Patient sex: M
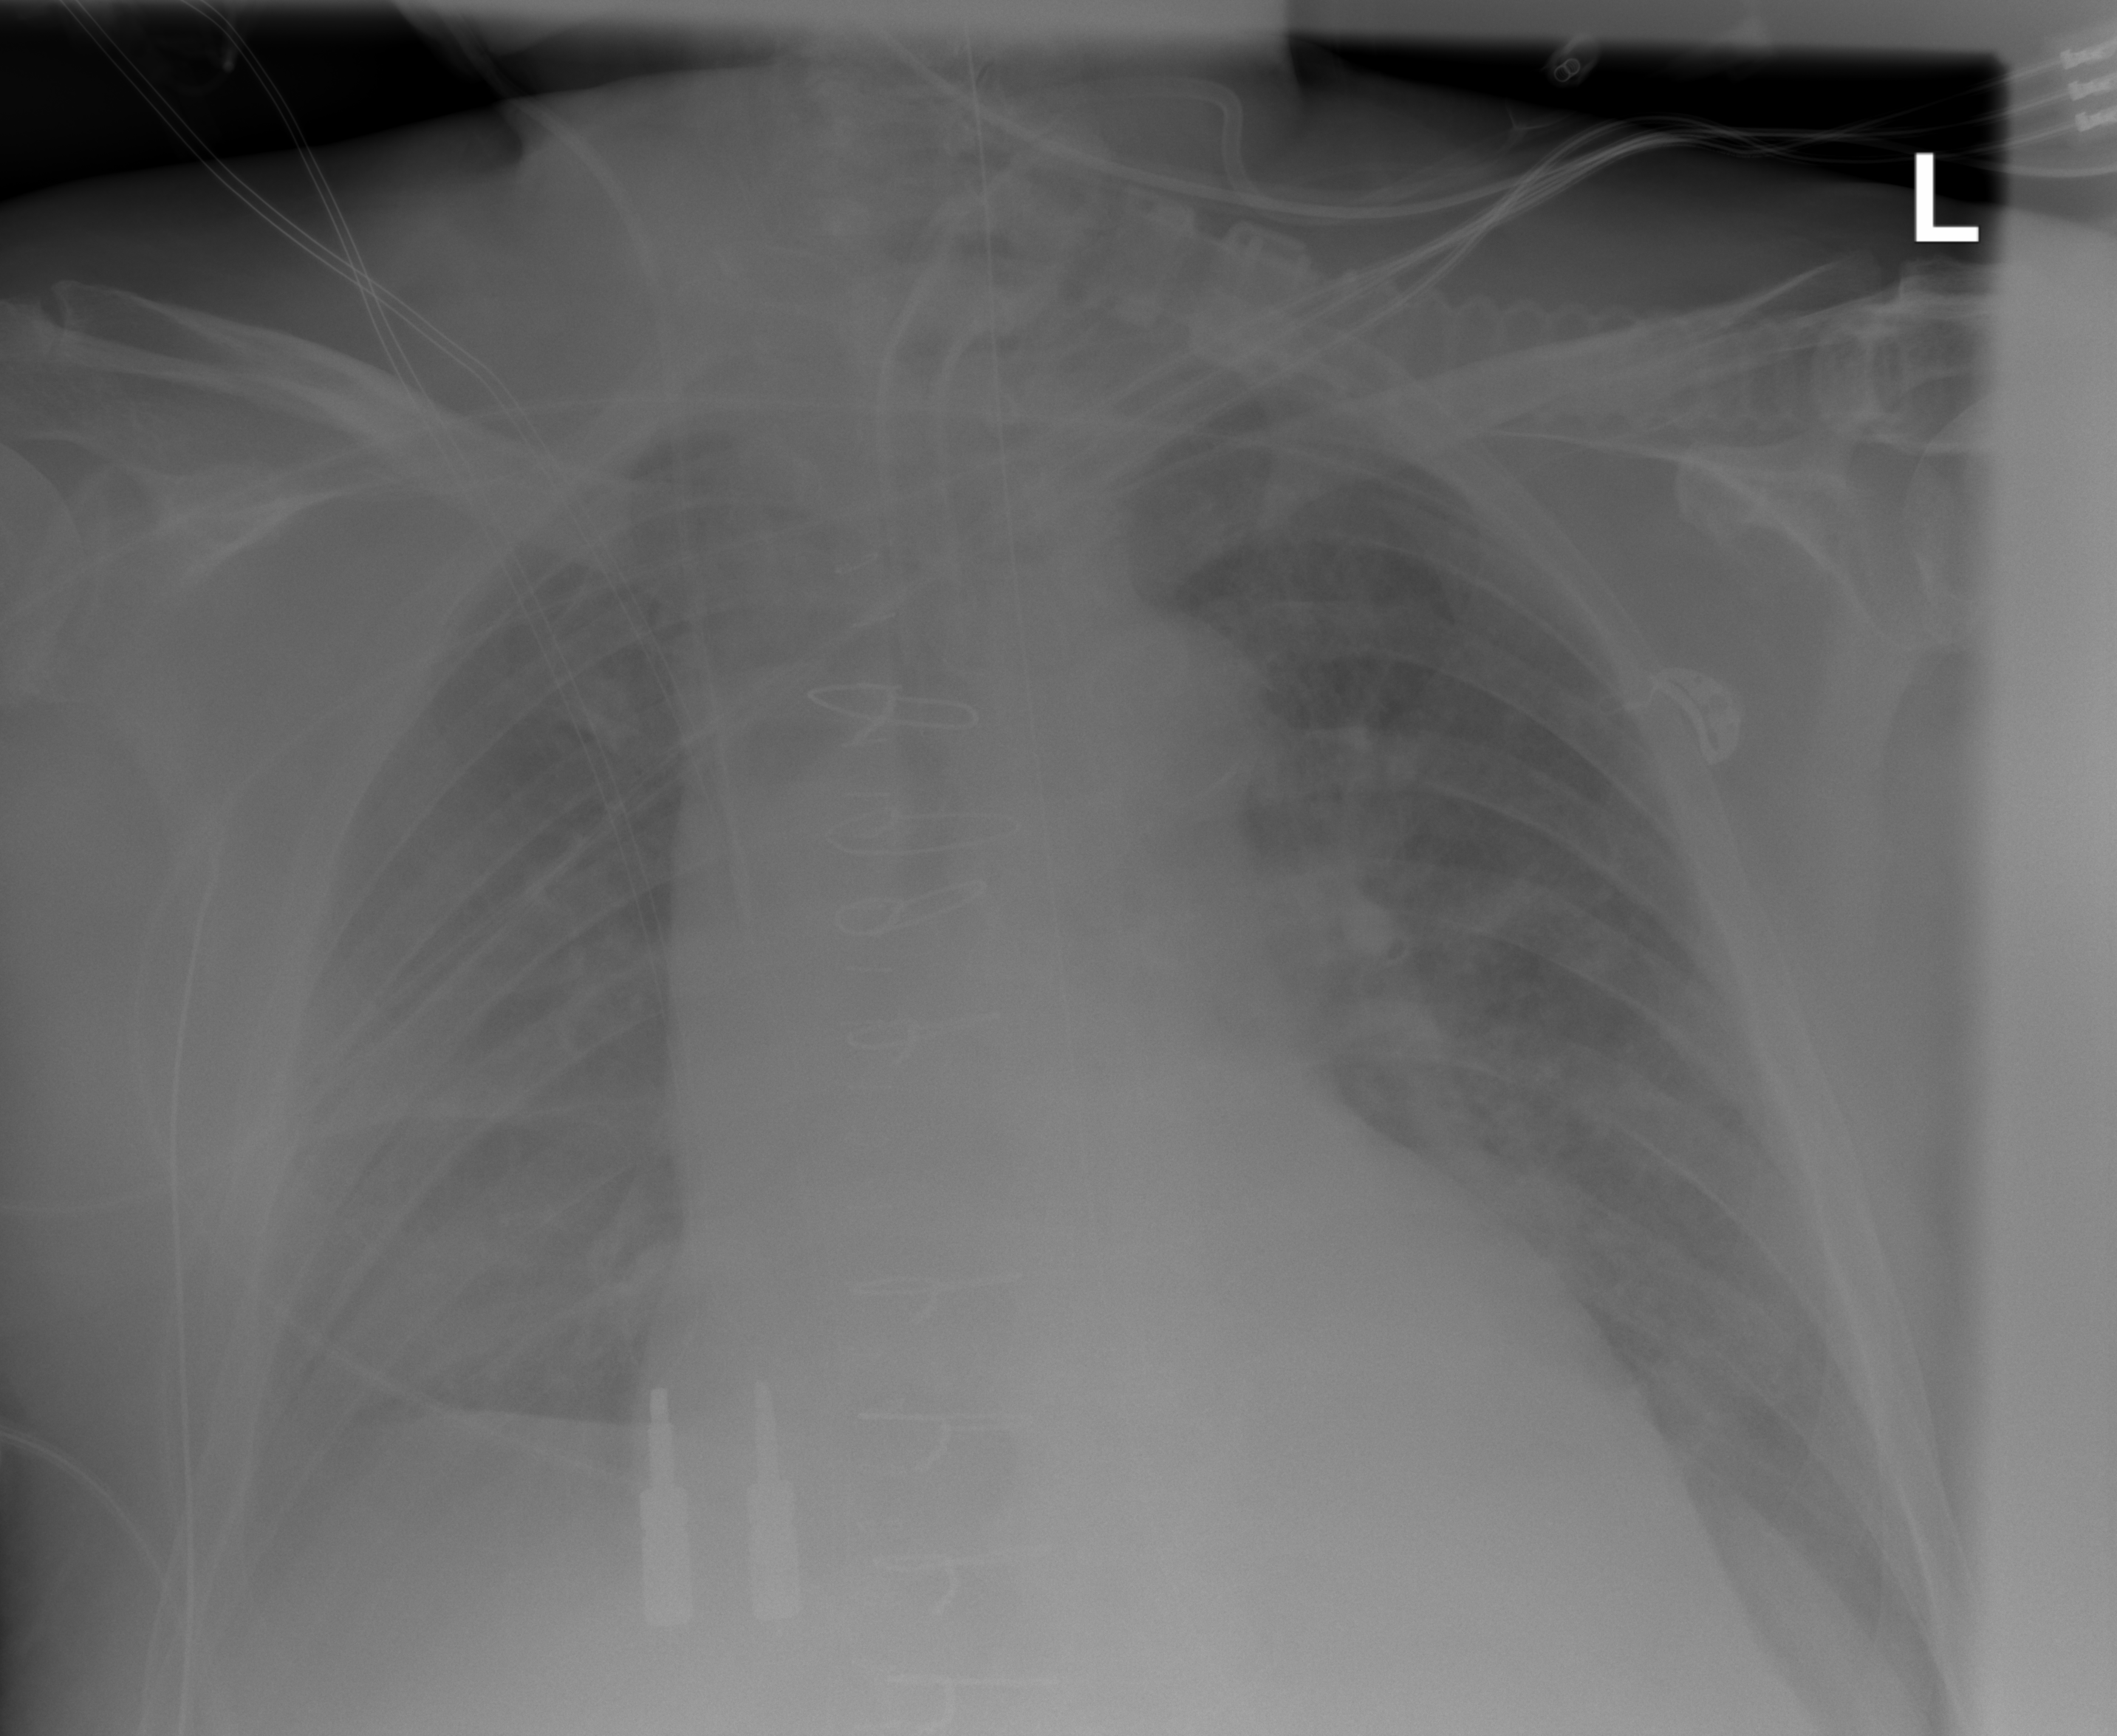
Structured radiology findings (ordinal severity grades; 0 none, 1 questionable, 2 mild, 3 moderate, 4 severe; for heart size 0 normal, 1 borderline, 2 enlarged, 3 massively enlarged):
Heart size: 2
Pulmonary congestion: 0
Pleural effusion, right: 2
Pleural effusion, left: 0
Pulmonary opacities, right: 0
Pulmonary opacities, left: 0
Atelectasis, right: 2
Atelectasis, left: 1